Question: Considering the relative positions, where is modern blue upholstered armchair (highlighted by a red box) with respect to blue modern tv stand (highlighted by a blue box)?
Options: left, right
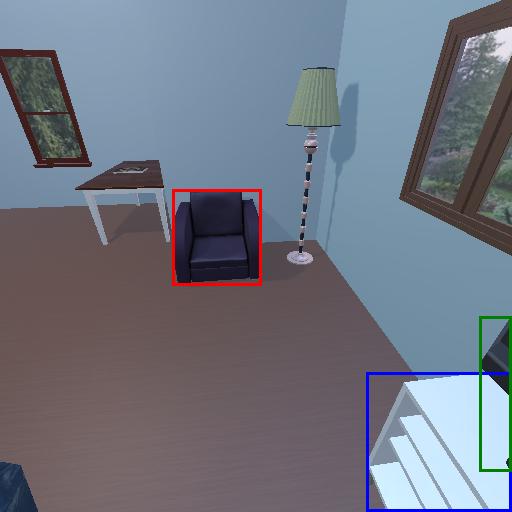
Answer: left